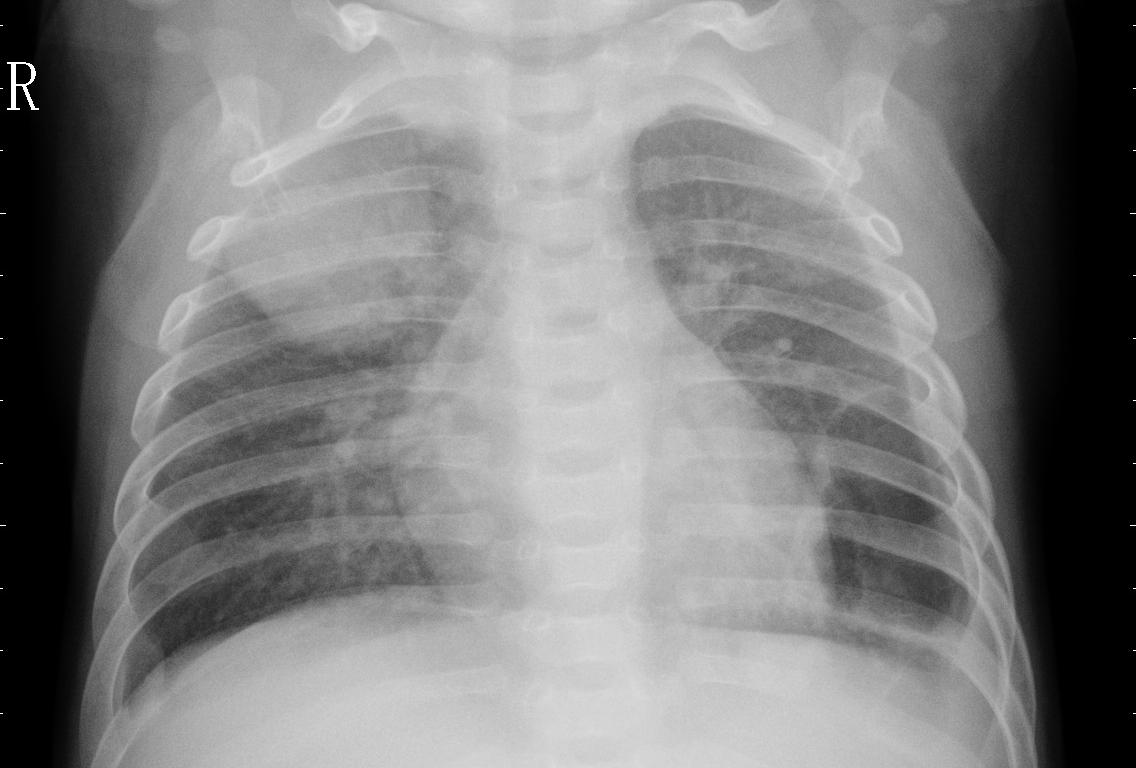
Diagnosis: PNEUMONIA